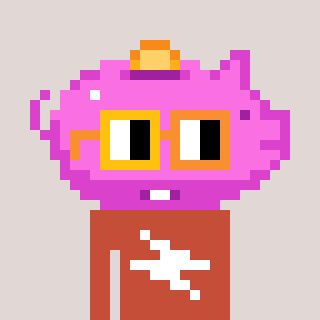
a pixel art character with square yellow and orange glasses, a piggybank-shaped head and a rust-colored body on a warm background